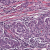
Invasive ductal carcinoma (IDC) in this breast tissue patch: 1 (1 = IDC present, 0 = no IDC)